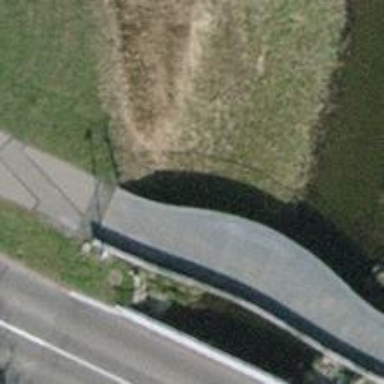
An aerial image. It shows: Cycleway bridge with asphalt surface.